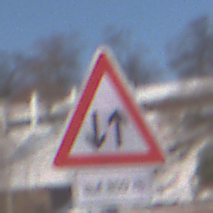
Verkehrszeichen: Gegenverkehr
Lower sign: LaengeEinerStrecke5
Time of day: MorningAfternoon
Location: Outdoor (Nature)
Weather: PartlyCloudy
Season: Winter
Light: Natural